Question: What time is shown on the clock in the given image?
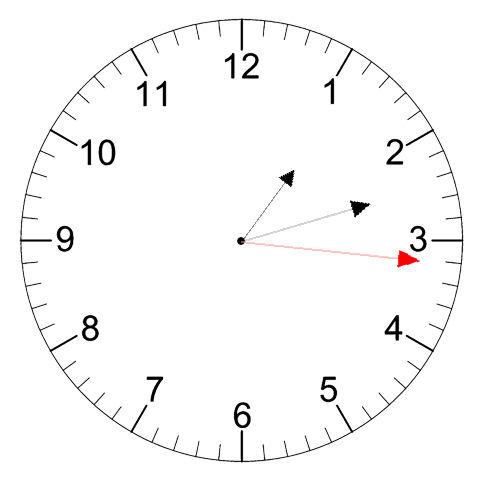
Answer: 01:12:16